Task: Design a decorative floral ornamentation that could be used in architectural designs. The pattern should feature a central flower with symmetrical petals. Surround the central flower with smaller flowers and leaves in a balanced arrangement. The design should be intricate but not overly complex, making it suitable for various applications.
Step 427:
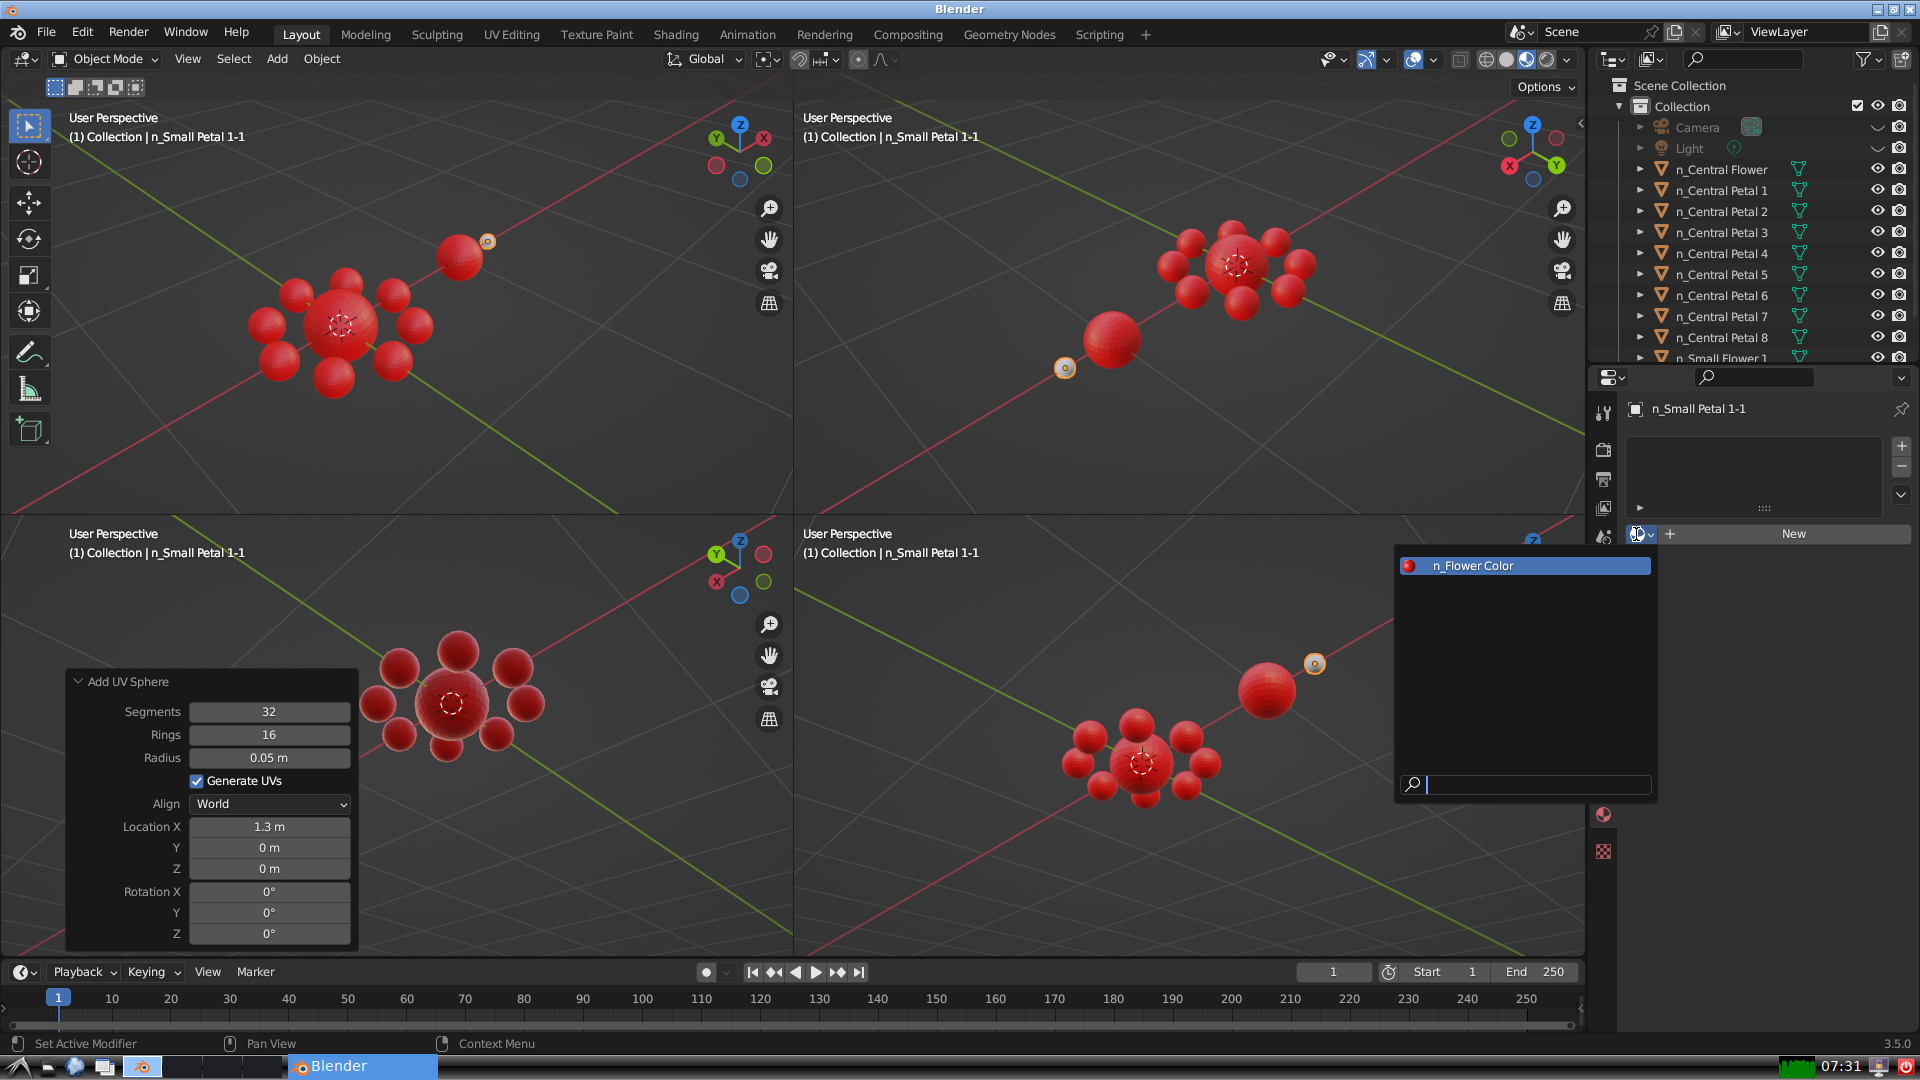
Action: input_text: n_Flower Color